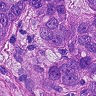
Metastatic tissue present: yes